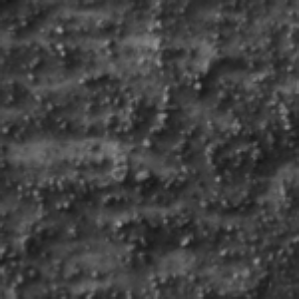
Label: frost